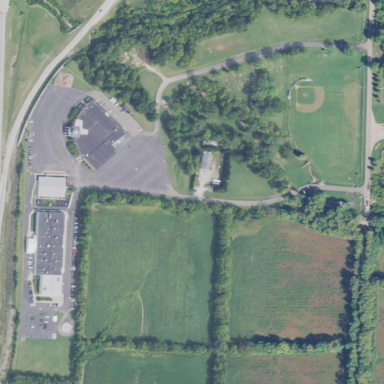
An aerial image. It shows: School.